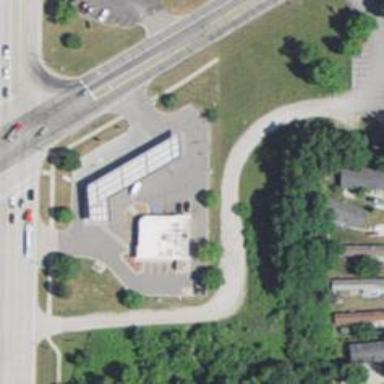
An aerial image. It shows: Convenience shop.